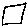
Label: square